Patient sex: M
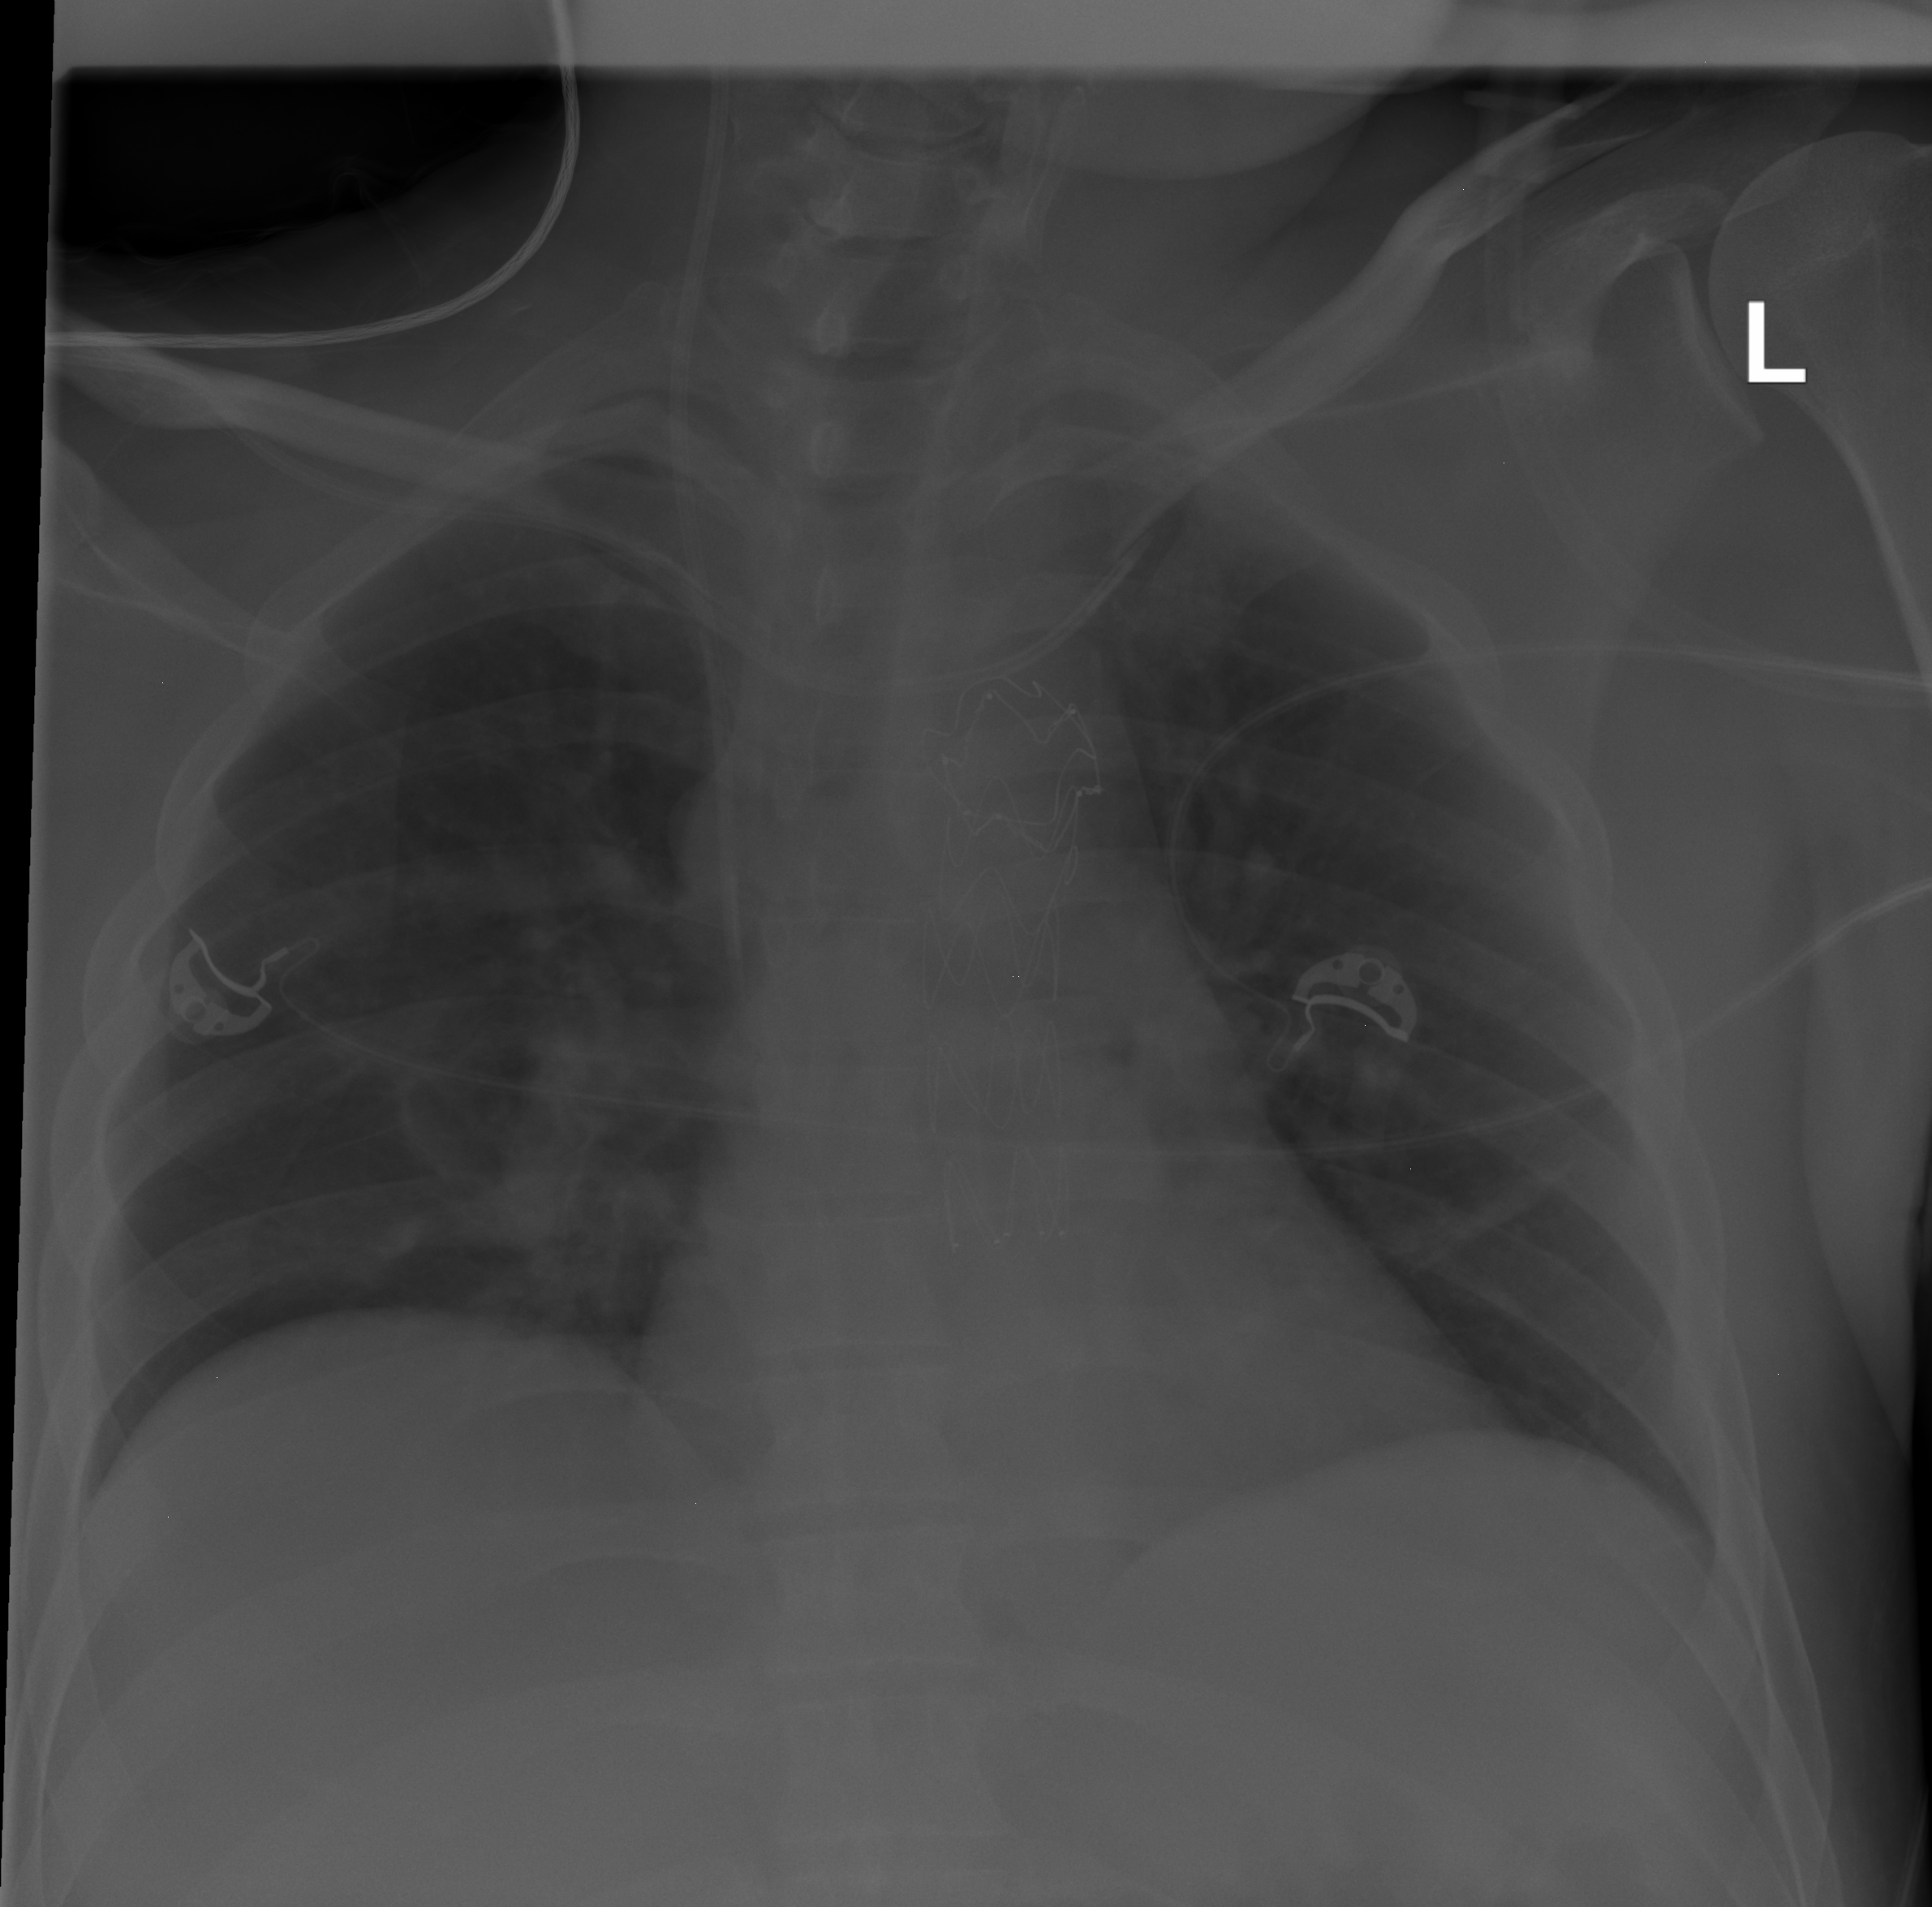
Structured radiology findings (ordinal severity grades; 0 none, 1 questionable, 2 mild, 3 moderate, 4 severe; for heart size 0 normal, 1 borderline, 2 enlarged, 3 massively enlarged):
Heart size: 0
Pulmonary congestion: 2
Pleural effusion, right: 0
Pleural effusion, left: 0
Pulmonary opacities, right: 2
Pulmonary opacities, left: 0
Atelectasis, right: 0
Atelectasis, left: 0